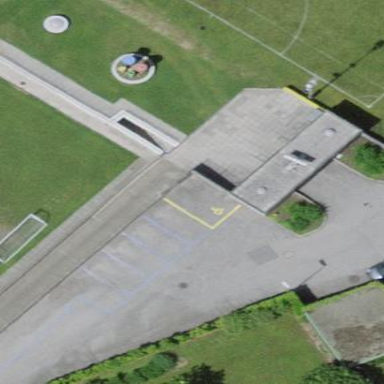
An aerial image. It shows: Parking area with surface.